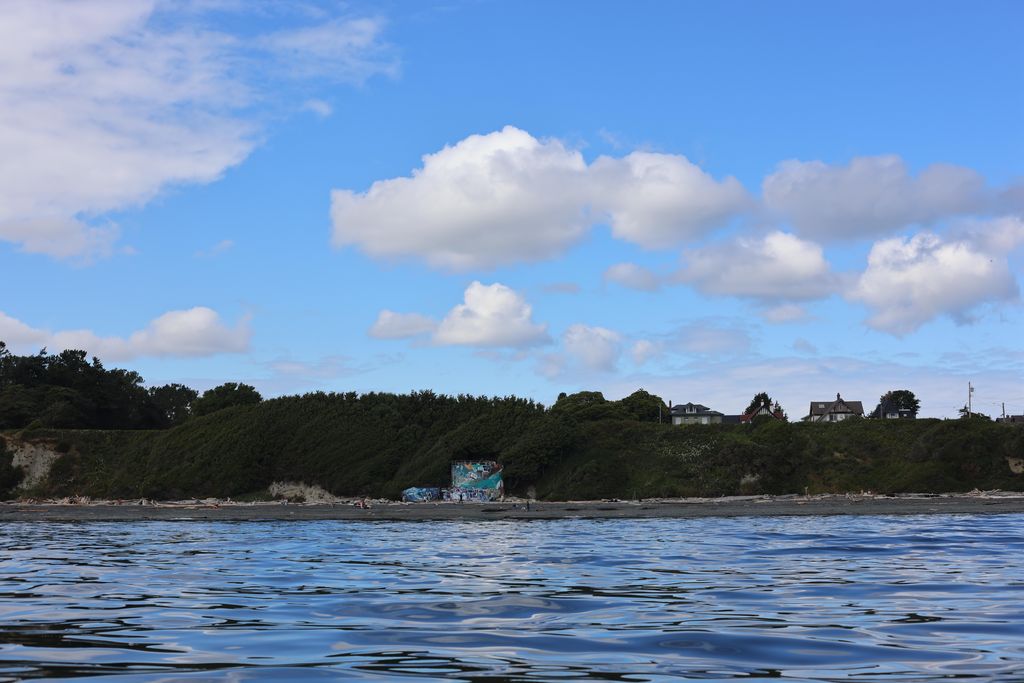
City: victoria